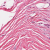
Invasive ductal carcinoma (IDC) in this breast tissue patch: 1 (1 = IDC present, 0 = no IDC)